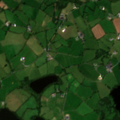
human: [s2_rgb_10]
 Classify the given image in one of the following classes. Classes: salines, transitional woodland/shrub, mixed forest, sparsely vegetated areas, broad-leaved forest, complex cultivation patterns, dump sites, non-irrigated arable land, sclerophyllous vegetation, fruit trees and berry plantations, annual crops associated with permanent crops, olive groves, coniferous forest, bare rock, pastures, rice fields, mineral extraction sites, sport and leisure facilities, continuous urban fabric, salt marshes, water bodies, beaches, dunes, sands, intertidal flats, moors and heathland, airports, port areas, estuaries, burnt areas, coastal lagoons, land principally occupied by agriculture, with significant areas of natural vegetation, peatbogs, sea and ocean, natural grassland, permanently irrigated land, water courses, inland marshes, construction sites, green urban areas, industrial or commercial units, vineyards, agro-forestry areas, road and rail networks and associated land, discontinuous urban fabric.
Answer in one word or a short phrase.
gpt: pastures, land principally occupied by agriculture, with significant areas of natural vegetation, water bodies